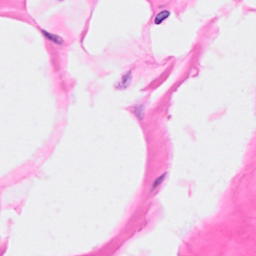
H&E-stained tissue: Breast